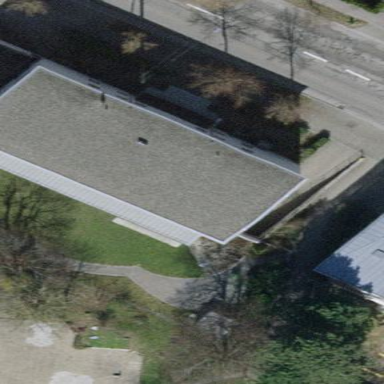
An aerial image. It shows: Flat-roofed apartment building.